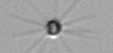
Label: Calciopappus